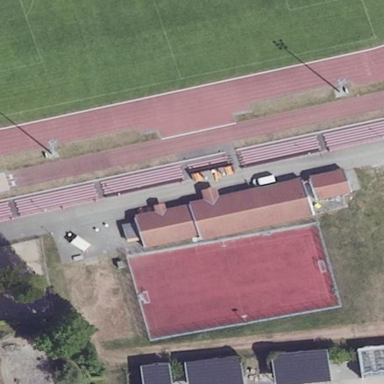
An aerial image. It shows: Grandstand building.